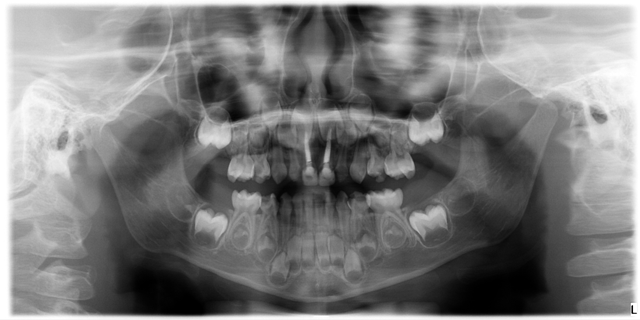
child